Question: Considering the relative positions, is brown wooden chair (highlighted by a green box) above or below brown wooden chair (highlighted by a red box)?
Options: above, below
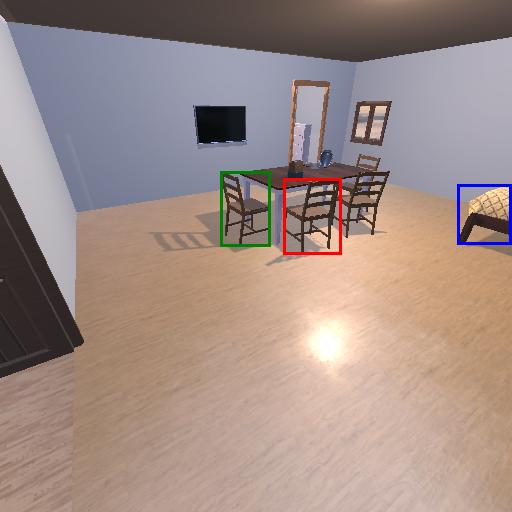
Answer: above